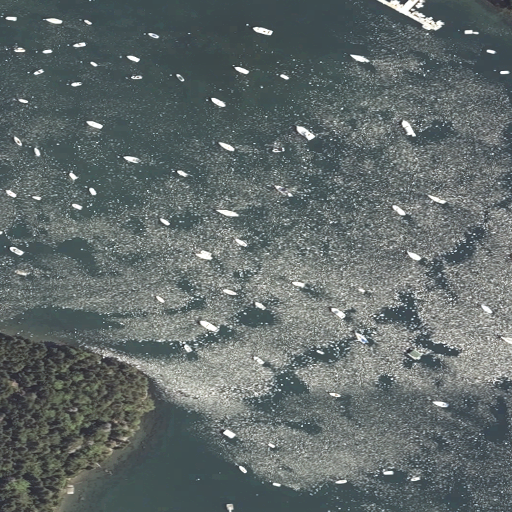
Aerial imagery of bar in Maine named Harbor Ledge containing open water, evergreen forest, woody wetlands, herbaceous wetlands, and mixed forest